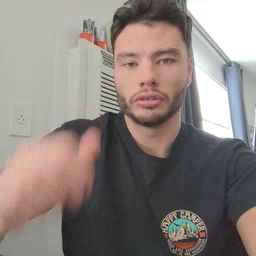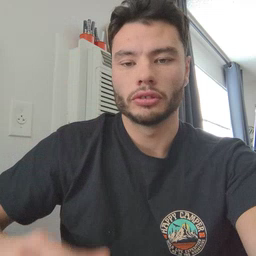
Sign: eye